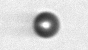
Label: bead